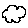
Label: cloud